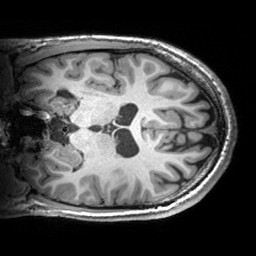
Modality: T1w
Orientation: coronal
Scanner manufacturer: siemens
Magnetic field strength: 3 T
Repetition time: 2.53 s
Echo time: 0.00299 s